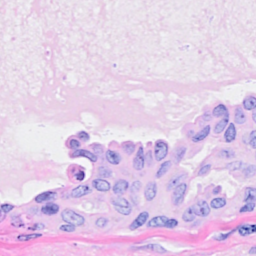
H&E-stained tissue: Breast